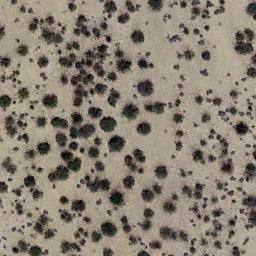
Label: chaparral